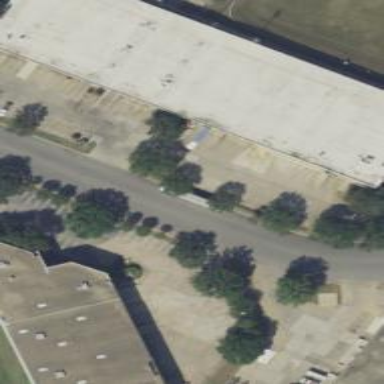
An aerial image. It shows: Warehouse.